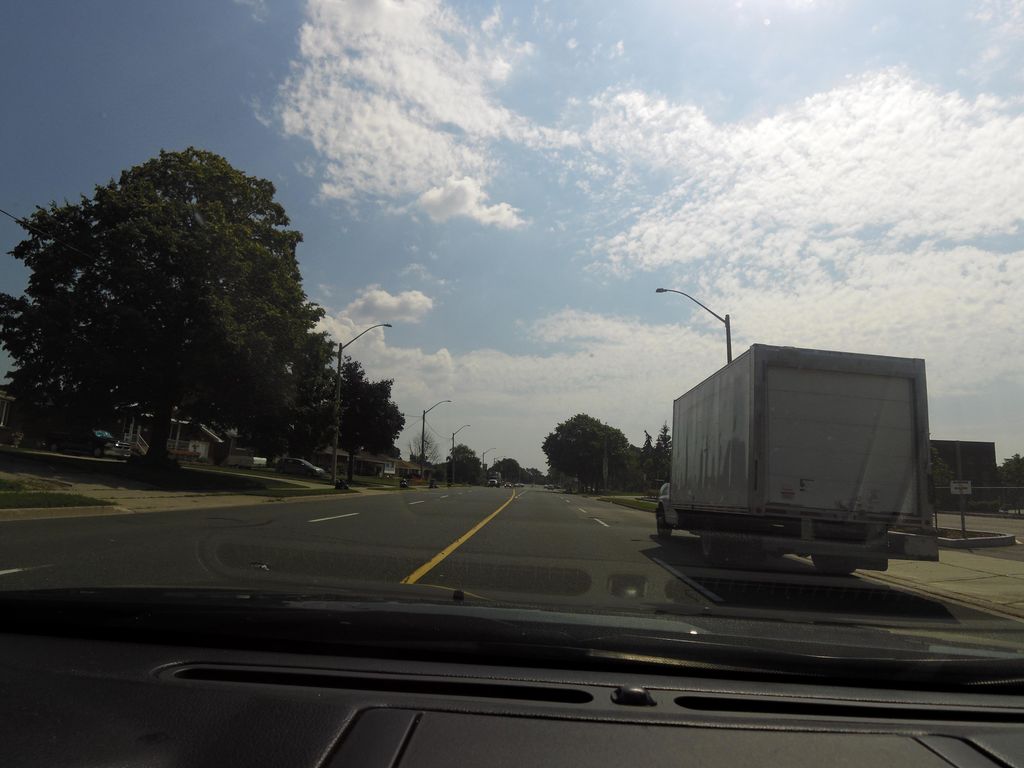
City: hamilton